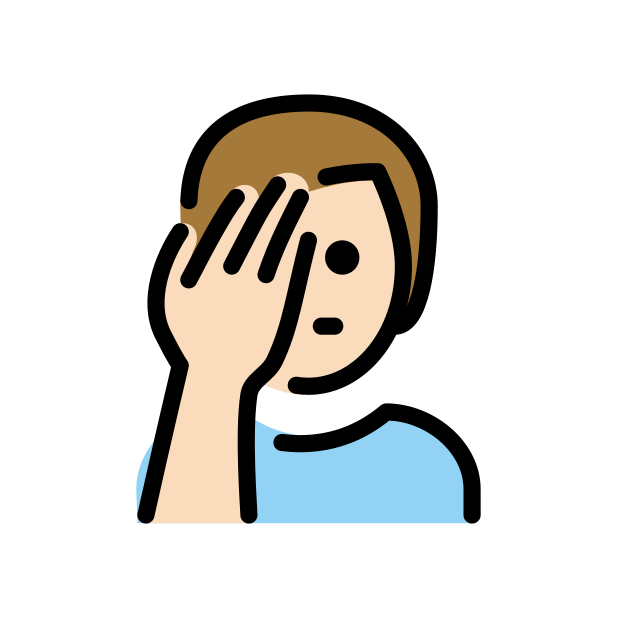
man facepalming: light skin tone